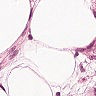
Metastatic tissue present: yes